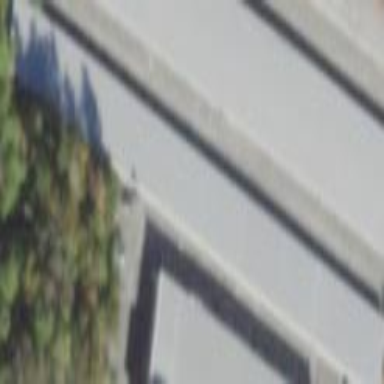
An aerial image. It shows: Building that serves as storage rental shop.